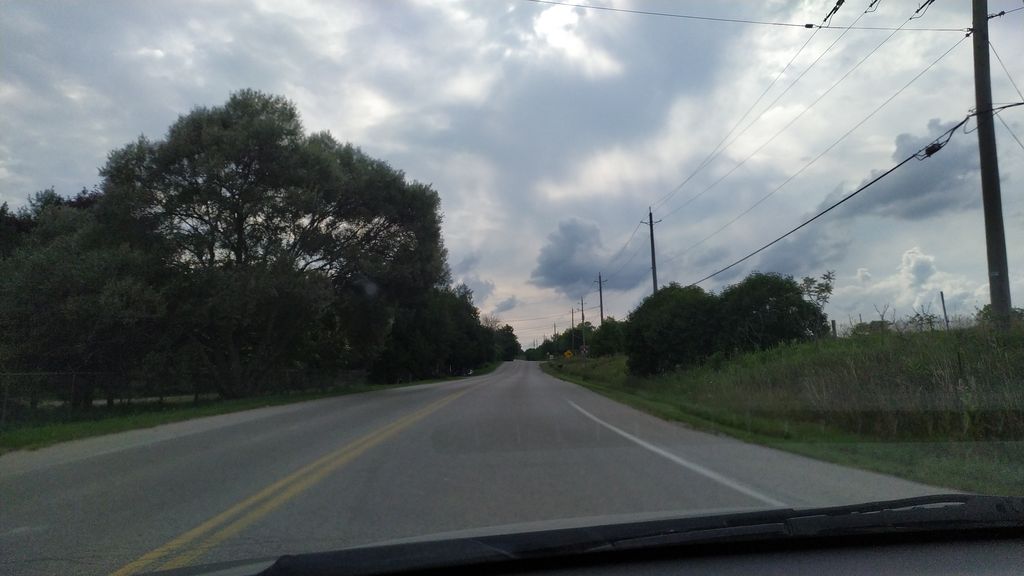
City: kitchener-waterloo